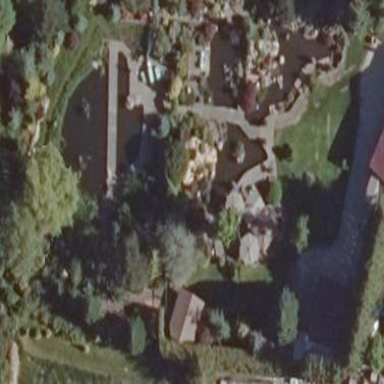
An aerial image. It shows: Garden area designated for leisure land.